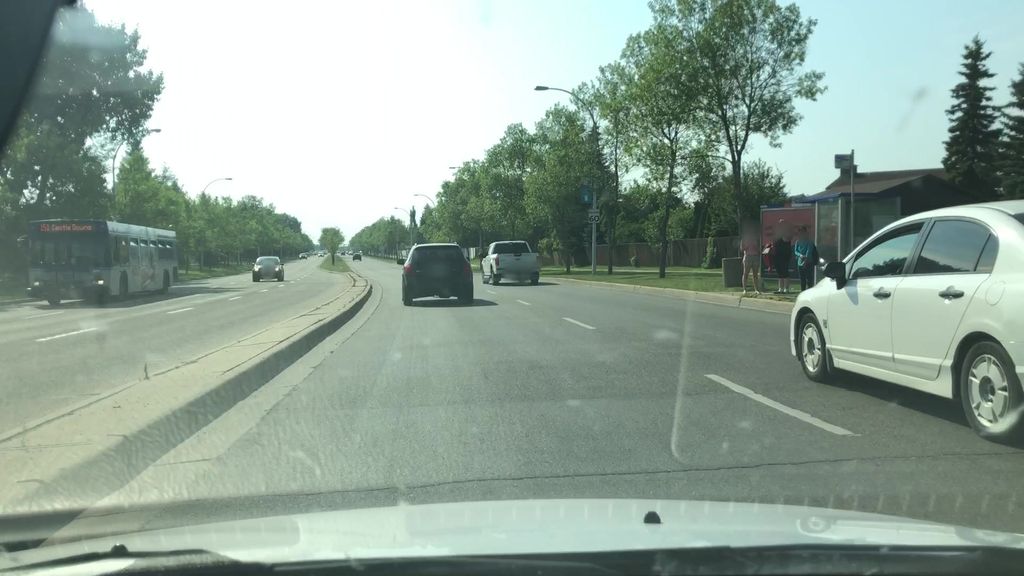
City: edmonton